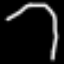
Label: octagon